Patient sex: M
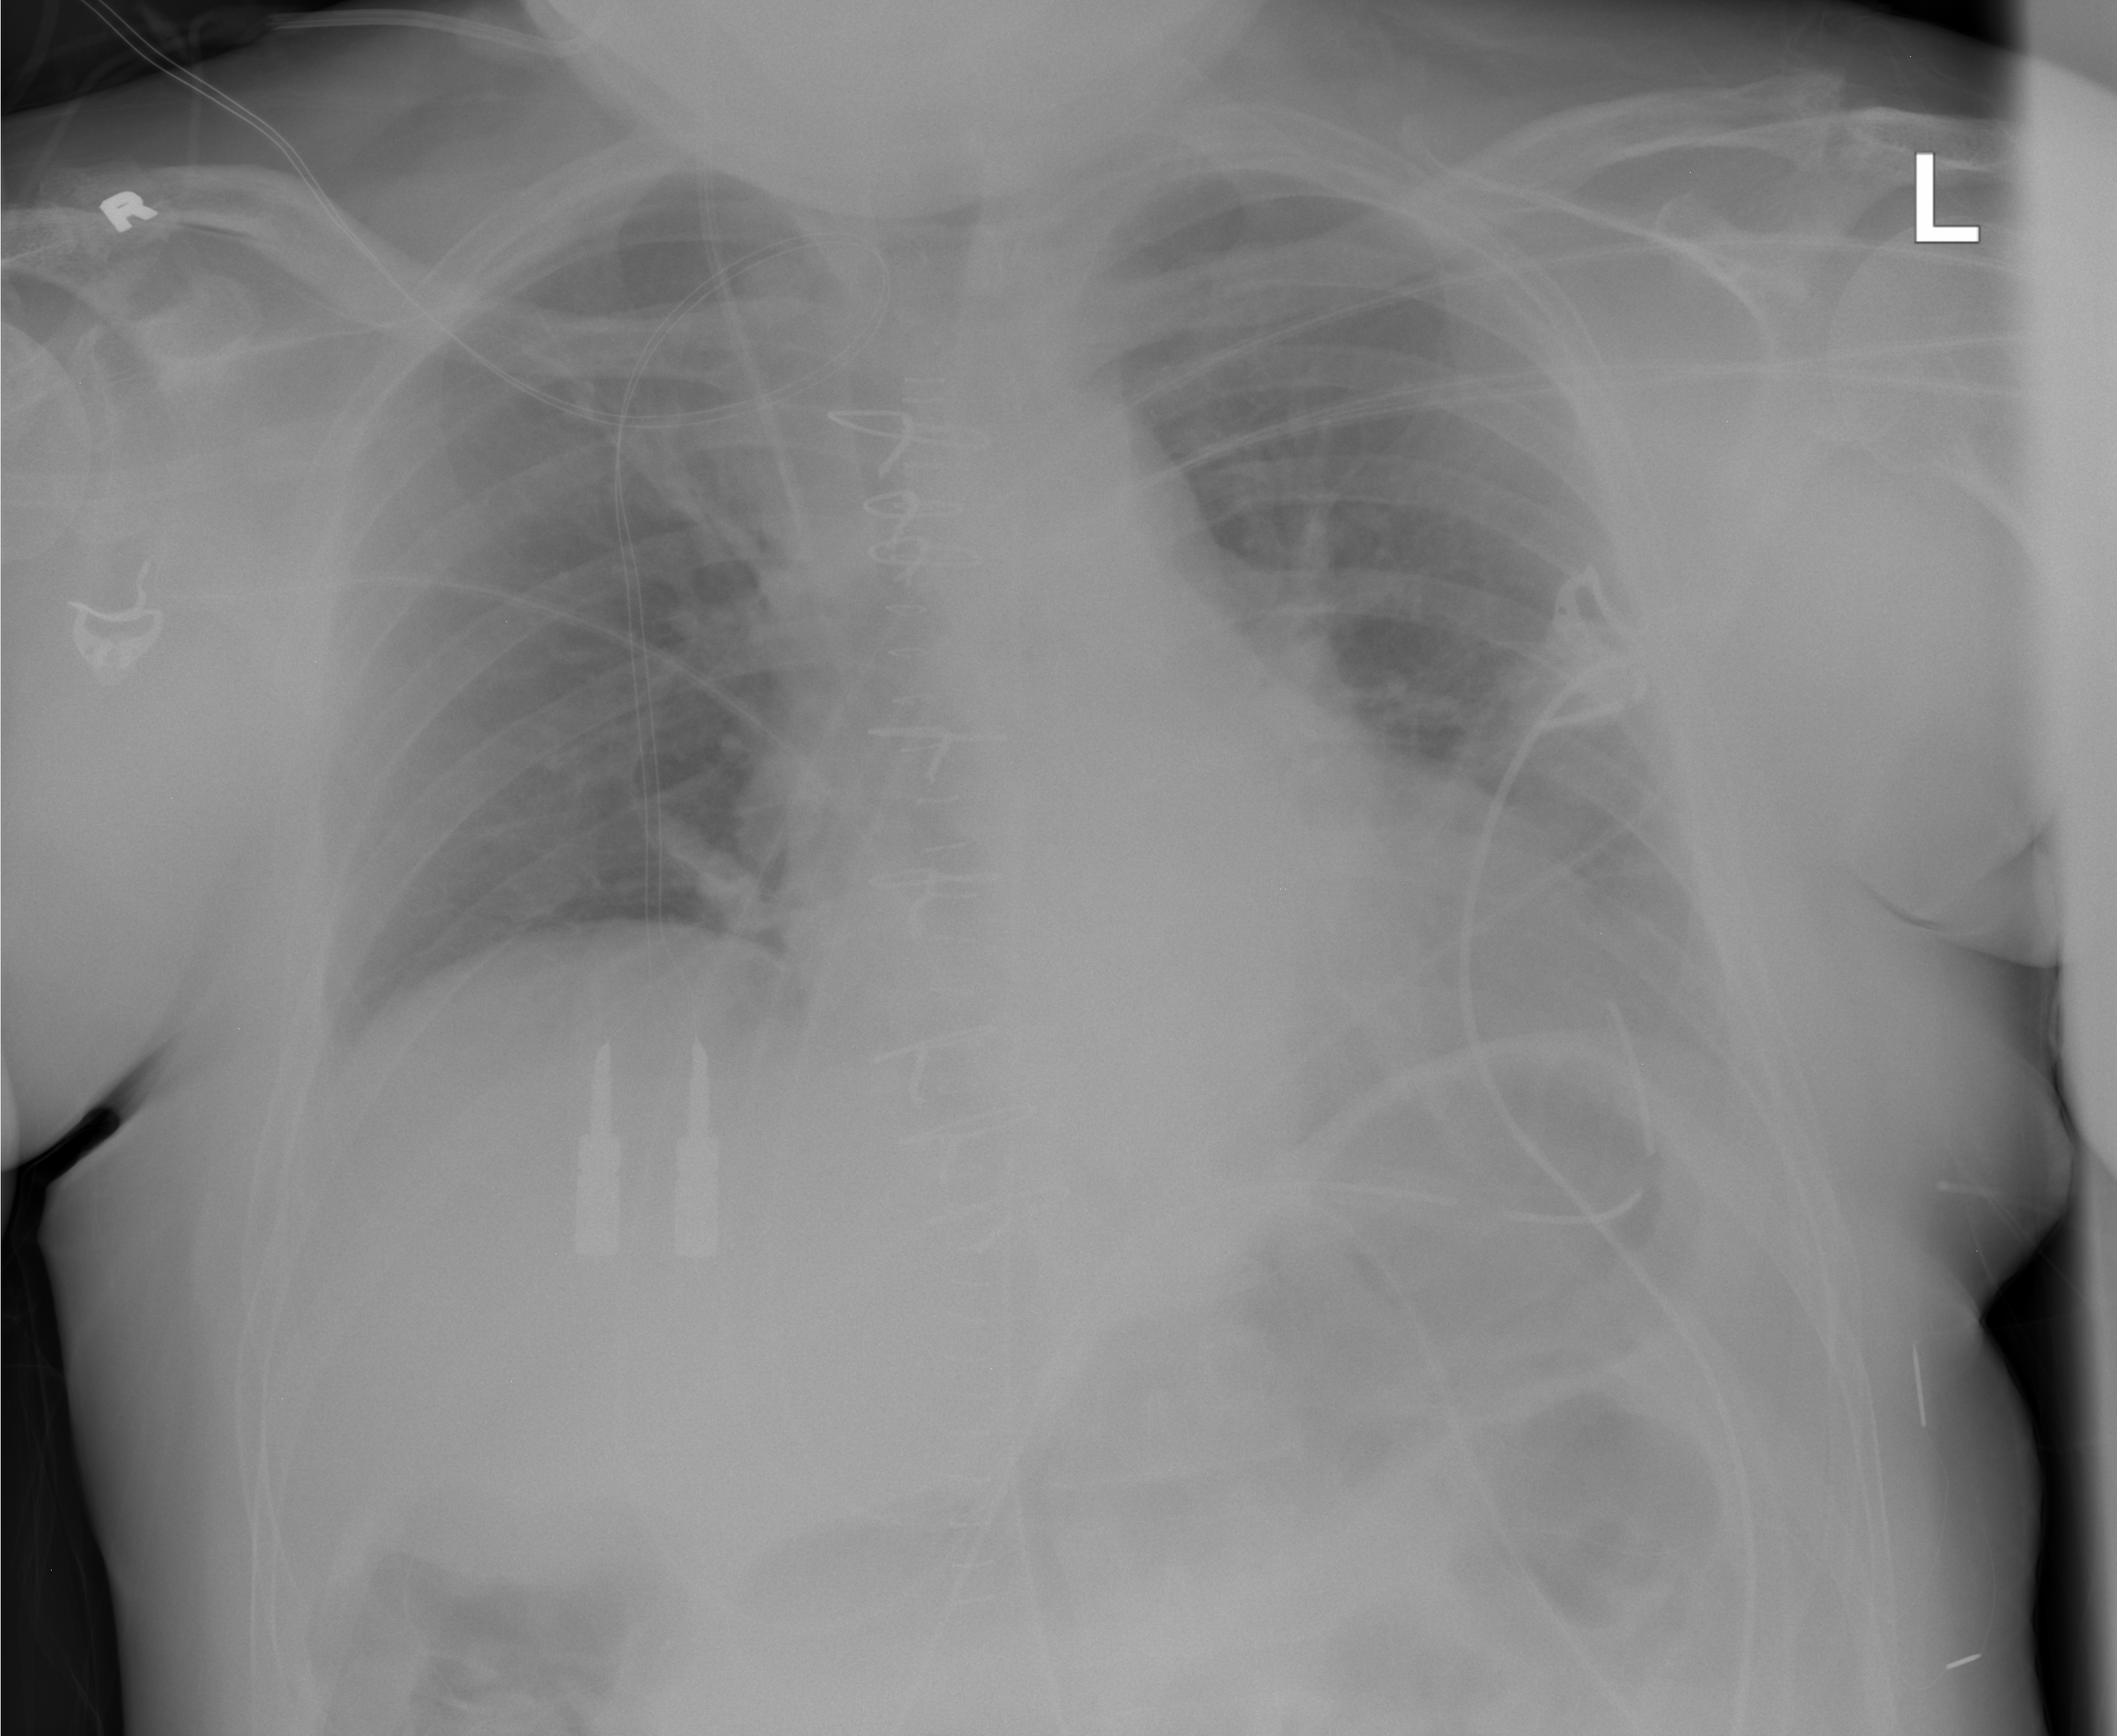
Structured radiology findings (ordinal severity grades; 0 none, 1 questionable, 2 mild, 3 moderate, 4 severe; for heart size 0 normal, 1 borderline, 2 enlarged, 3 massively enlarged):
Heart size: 2
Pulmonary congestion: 0
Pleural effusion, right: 0
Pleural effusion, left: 0
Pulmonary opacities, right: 0
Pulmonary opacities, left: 0
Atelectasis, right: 0
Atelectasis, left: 2